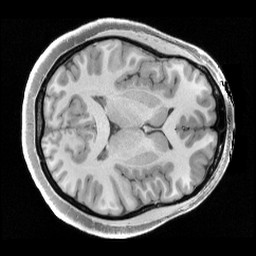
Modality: T1w
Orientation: axial
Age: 24
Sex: female
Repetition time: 2.4 s
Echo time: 0.00222 s